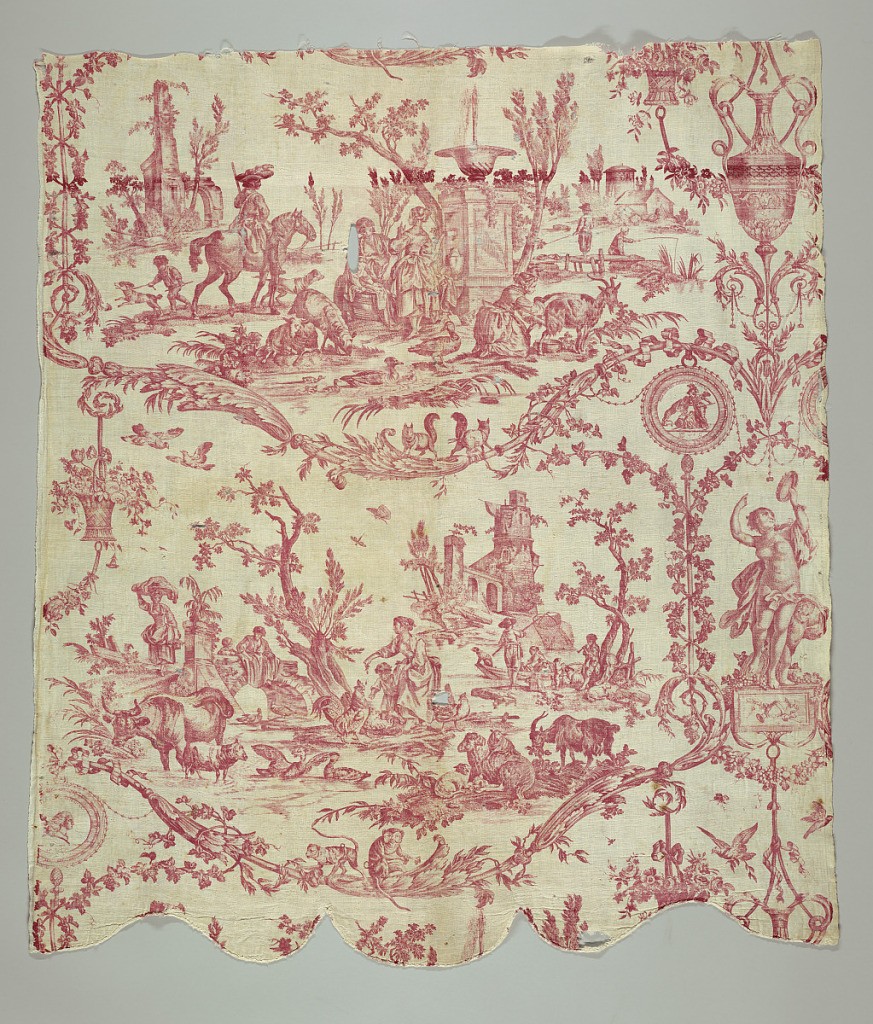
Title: La liberte Americain
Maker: Jean-Baptiste Huët, French, 1745–1811
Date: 1783–89
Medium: cotton Technique: printed by engraved plate on plain weave foundation.
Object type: Textile
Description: Two rural scenes in vertical alignment separated by swags with monkeys and animals with two circular medallions showing Minerva (France) protecting the infant Hercules (America) form an attacking leopard (England) in one and the head of a revolutionary. In red on white.